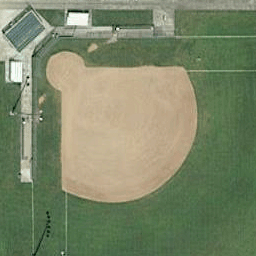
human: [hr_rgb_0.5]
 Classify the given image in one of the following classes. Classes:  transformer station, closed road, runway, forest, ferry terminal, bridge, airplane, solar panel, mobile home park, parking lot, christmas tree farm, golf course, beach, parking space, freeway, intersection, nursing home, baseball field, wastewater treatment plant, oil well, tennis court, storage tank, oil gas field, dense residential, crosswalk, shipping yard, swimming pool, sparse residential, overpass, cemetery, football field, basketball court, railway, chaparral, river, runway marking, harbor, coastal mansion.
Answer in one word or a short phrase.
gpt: baseball field